Interaction volume radius: 5 \u00c5
Interaction volume height: 35 \u00c5
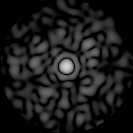
Disorder parameter: 0.7942